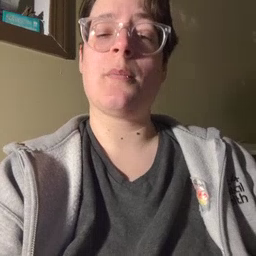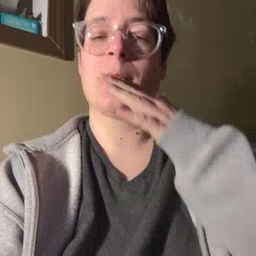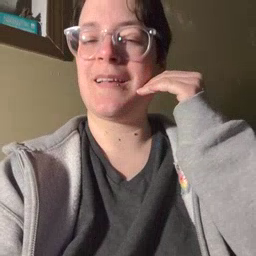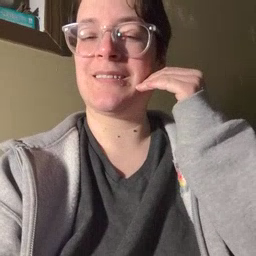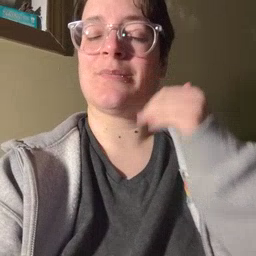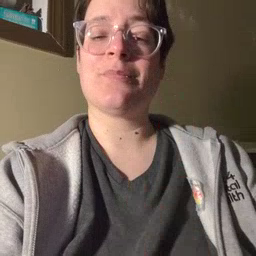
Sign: smile